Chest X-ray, PA view. Patient: 52 years old, sex M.
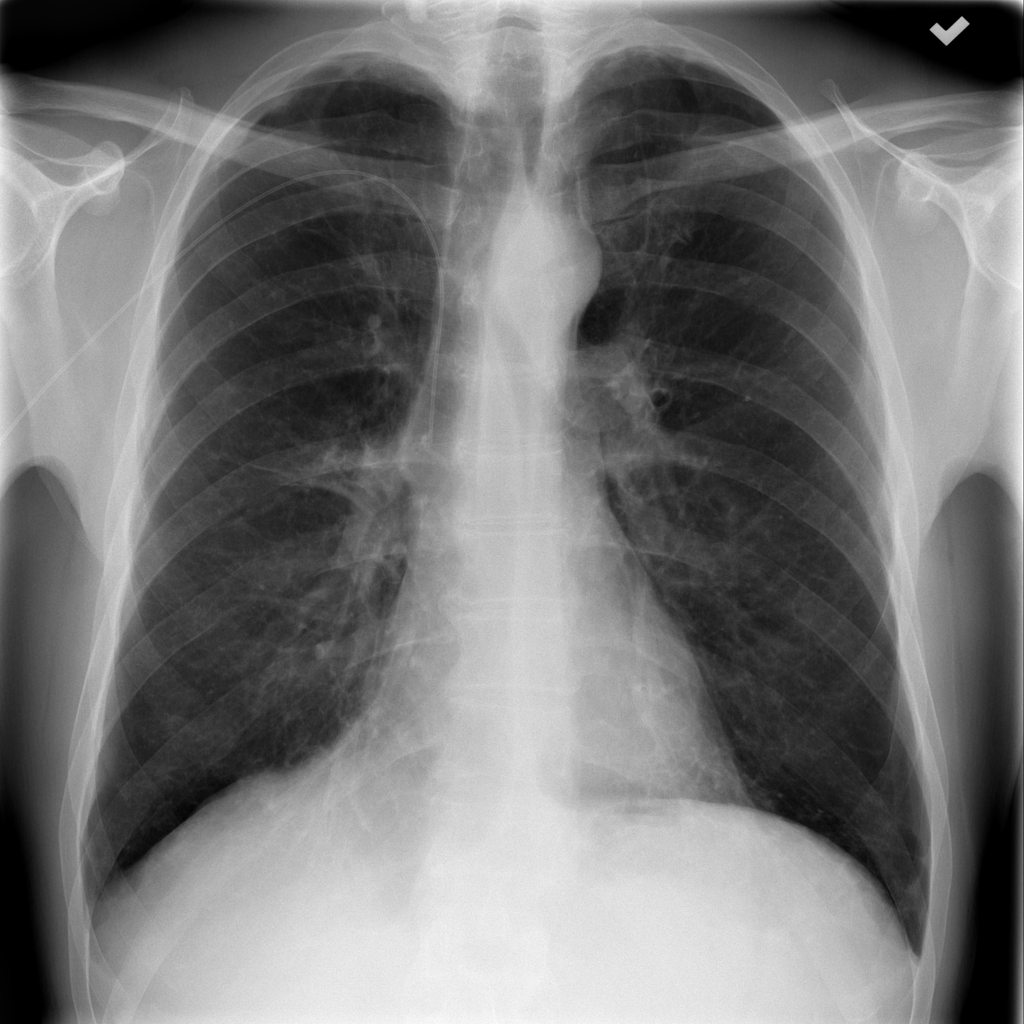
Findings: No Finding